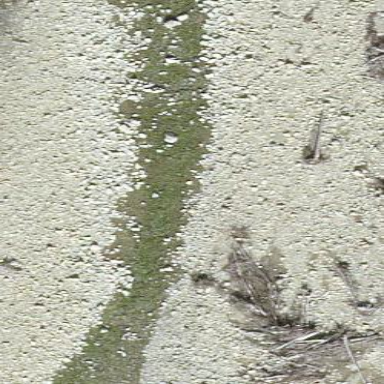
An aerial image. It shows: Terrain covered in shingle.